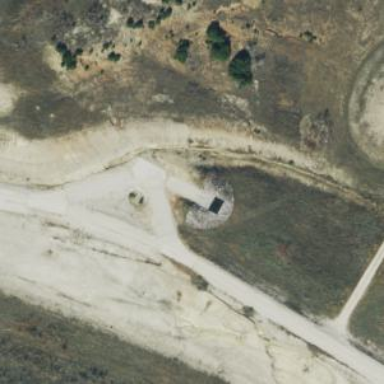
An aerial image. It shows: Military gun position.